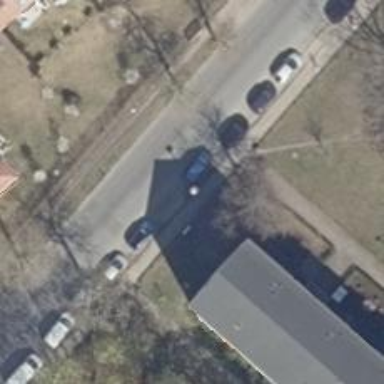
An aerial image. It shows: There is parking obstacle present in the area.